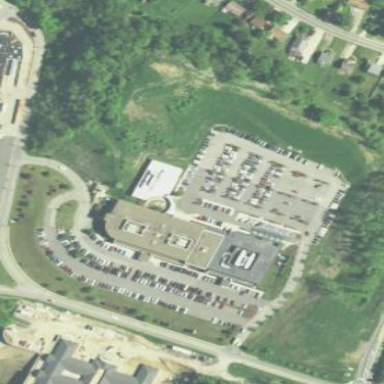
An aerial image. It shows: Clinic building.